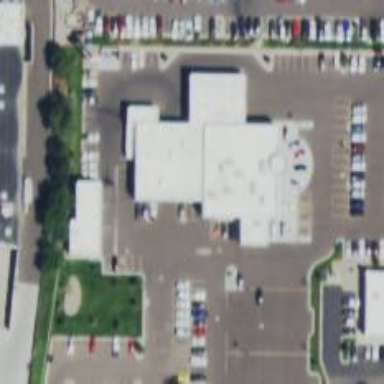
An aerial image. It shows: Building that houses car shop.